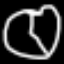
Label: clock